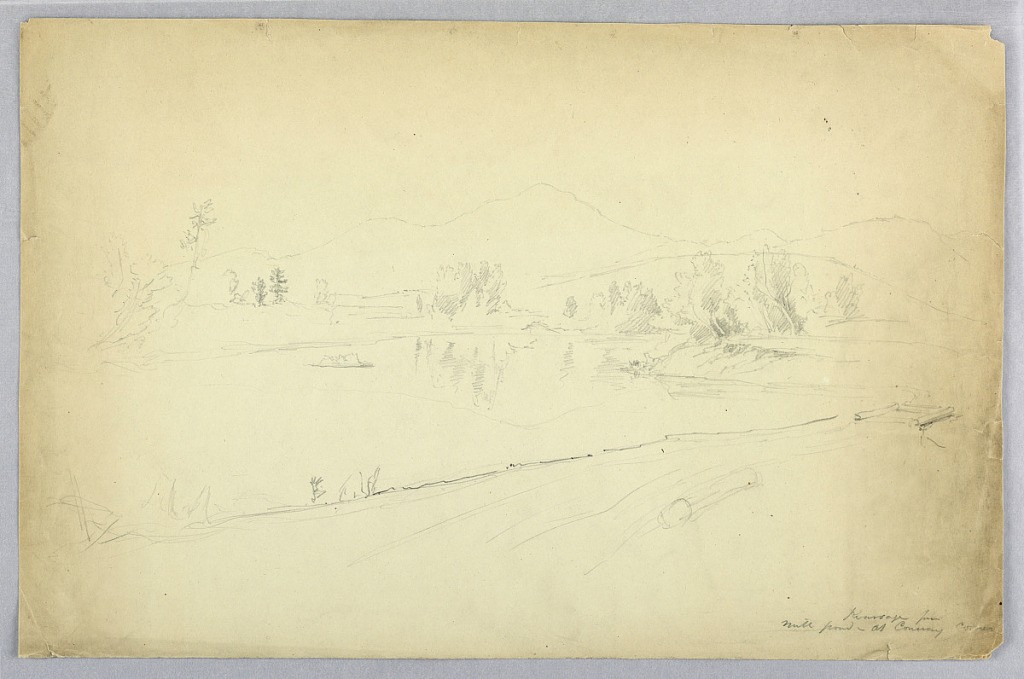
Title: Kearsarge from Mill Pond, at Conway Corner
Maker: Daniel Huntington, American, 1816–1906
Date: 1855
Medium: Graphite on pale green paper
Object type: Drawing
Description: A shore near a pond with low banks and groups of trees. A raft of logs, right. Mountain beyond, center and right. Place, lower right.